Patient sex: F
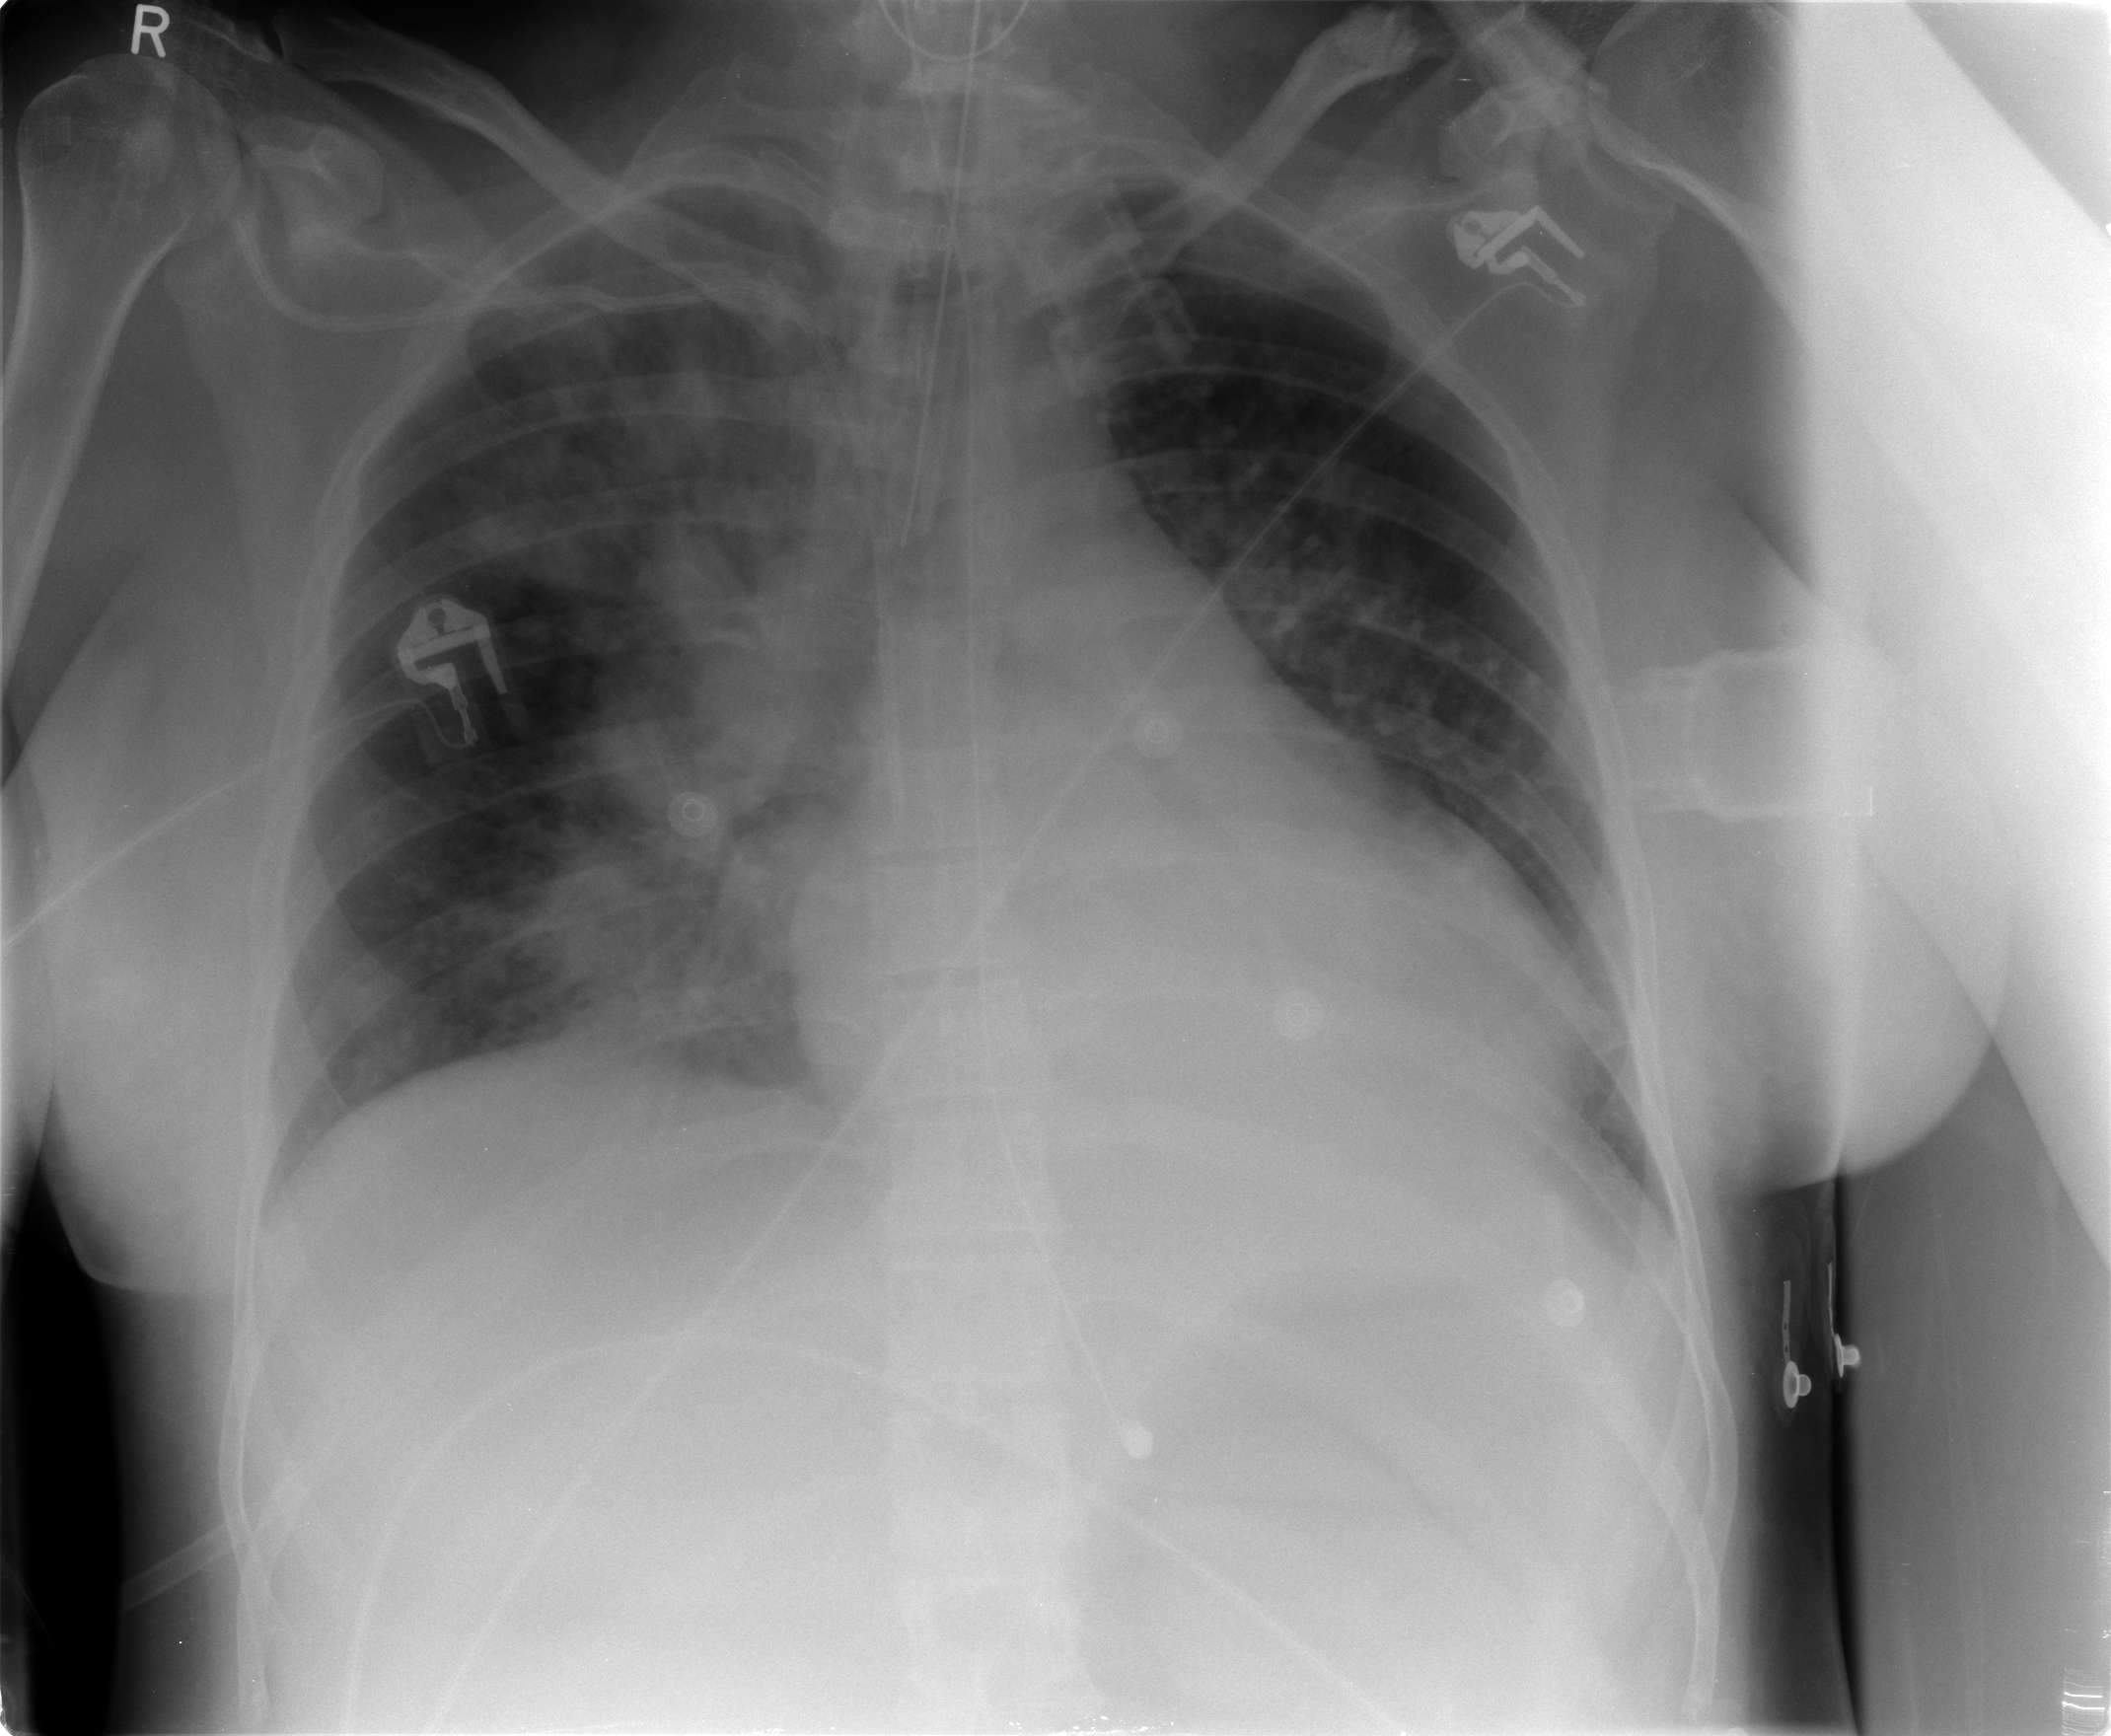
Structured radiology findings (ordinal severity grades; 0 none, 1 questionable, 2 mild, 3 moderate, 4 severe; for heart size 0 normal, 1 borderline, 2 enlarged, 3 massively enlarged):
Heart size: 1
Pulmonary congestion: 2
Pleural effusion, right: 0
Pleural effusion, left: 0
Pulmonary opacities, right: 3
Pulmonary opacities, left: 1
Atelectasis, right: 3
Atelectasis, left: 1